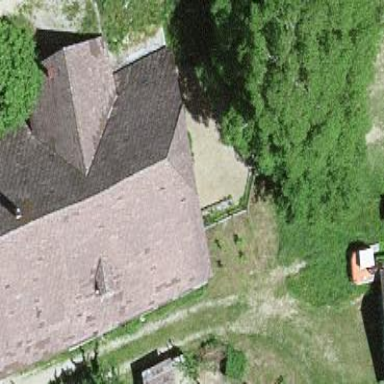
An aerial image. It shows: Farm building.